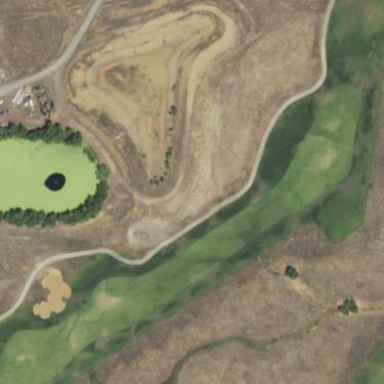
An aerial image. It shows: Area of rough grass used for golf.